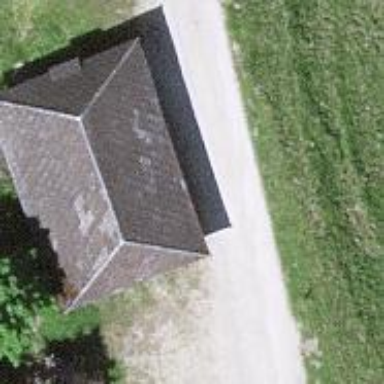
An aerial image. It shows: Shed.